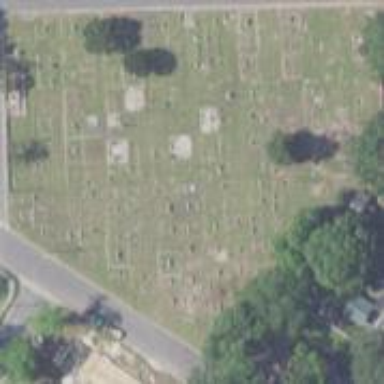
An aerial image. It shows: Graveyard.